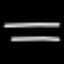
Label: line